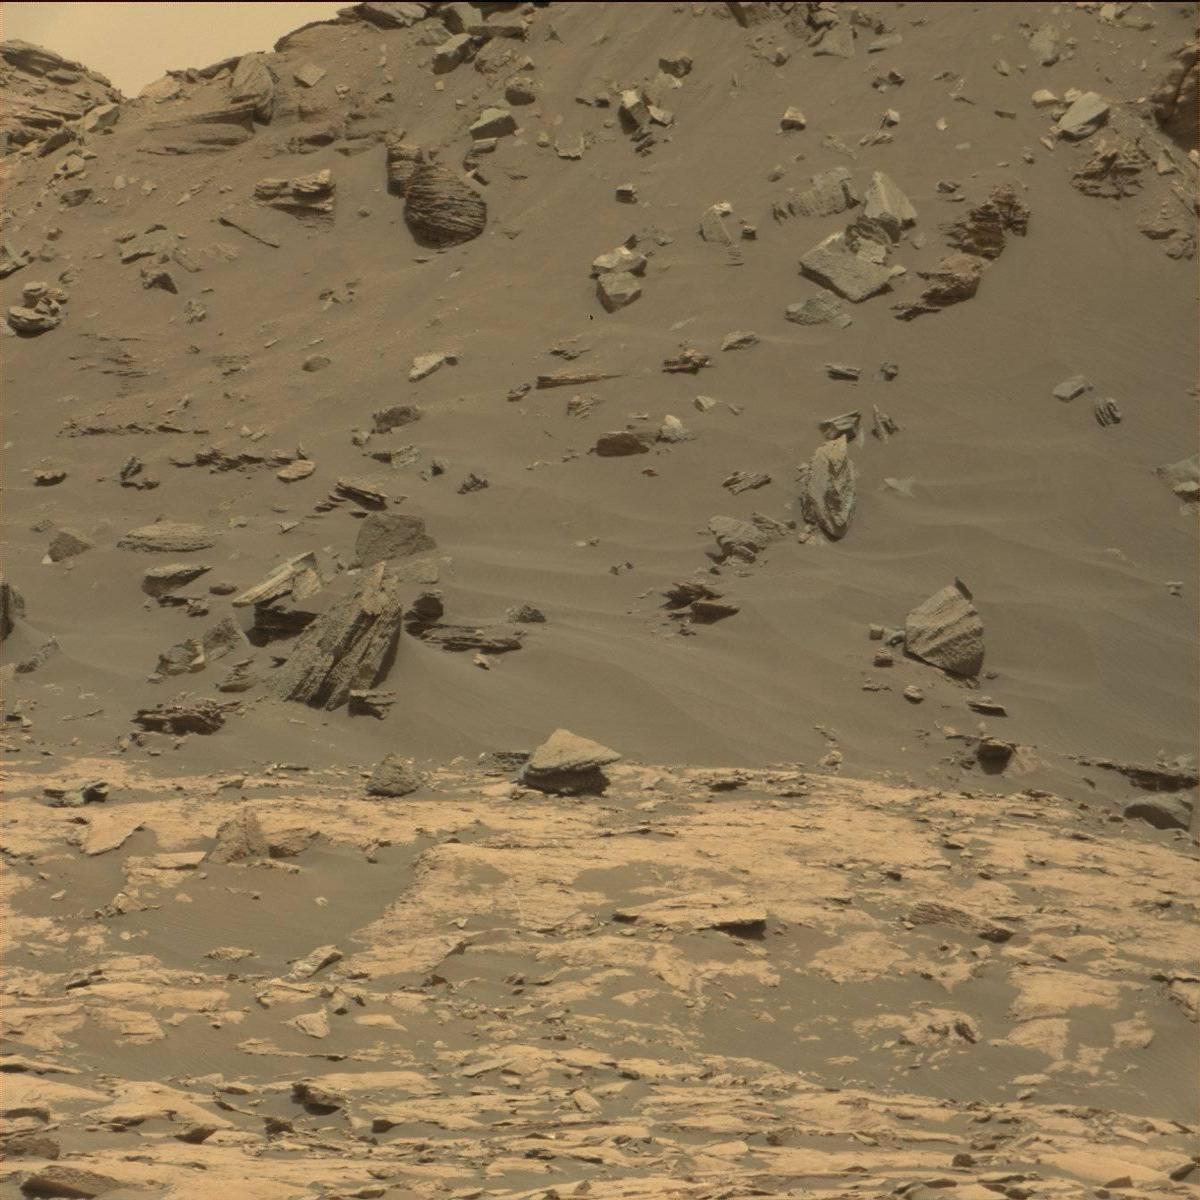
Terrain classes present: Bedrock, Rock, Sand / Soil, Sky